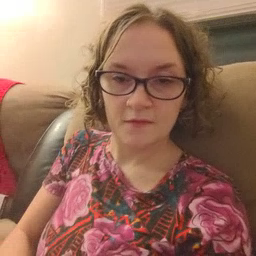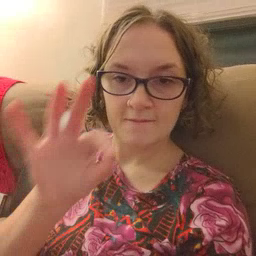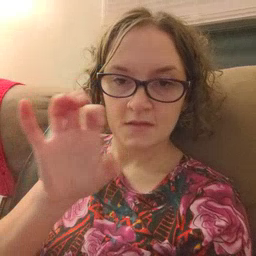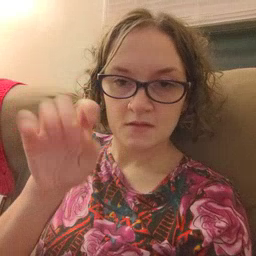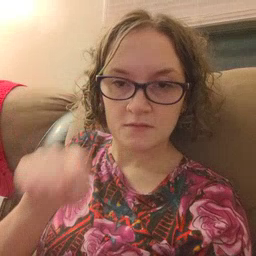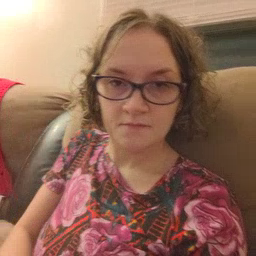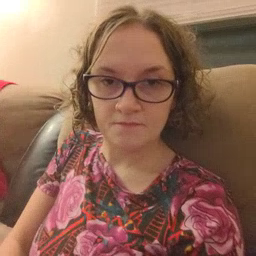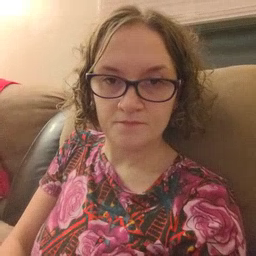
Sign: feet